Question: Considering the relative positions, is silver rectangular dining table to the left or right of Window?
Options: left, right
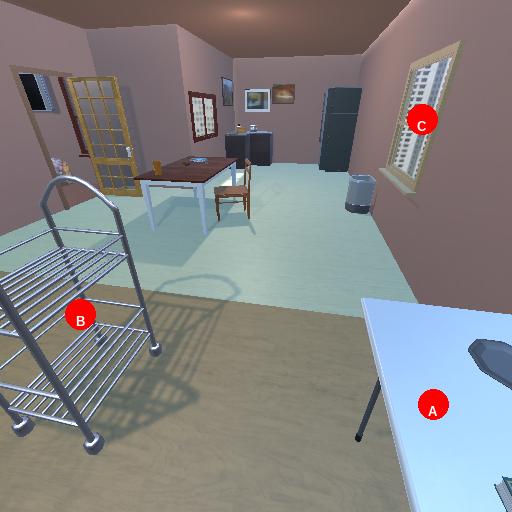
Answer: left